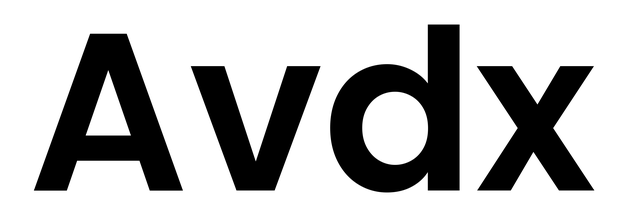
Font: Poppins-SemiBold